Question: I'm trying to understand how does systems work and how to program efficient programs for systems with . I know this is very hard topic but i'm very interested in fastest solutions possible.
First of all, i'm trying to understand how does threading work. It's obvious, that in most cases multithreading can increase the performance dramatically. According to <URL> page, this is how multithreading work:

But why is switching between threads is faster than just running threads one by one ? How can threading work on system with only one CPU ?
Next, what is the ? I assume that the point is to split threads between cores and split tasks between them ? But how can i split 8 threads on 4 CPU's system equally ?
Do i have to use <URL> to split between CPU's ? Can i create 4 threads using on system with 4 CPU's to run each thread on each CPU ?
How <URL> helps and is it helps at all ? How can we use programming for multi-core systems ?
Why is this so hard for big old projects, like MySQL for example, to fully use advantages of many-CPU systems ?
I'm interested in theory of this problem and also in practical solutions/examples/projects/books/articles for systems (using C).
I know this is increasingly important topic and I hopes I'm not only one interested.
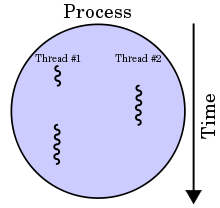
Answer: The difference between switching N threads and running N threads one by one is what happens when a thread, temporarily, can make no further forward progress. If you switch N threads and one of those threads temporarily can't make forward progress, say it's waiting for data to be read from the disk, another thread can make forward progress. If you ran them completely sequentially, then the CPU would be wasted while a thread was waiting for disk I/O to complete.
Hyper-threading helps by allowing you to make fuller use of CPU core execution resources. For example, if a thread isn't doing any floating point math, the floating point units of that core are wasted. With hyper-threading, another thread can use those execution units.
On a typical modern core, operations take many clock cycles and a number of operations are in progress at a time. This means a core typically has many extra execution resources that it can't use at any particular instant. Hyper-threading allows a higher percentage of those execution resources (barrel shifters, adders, logic units, branch units, and so on) to be used. Typically, hyper-threading may improve performance by 10% to 15%. The benefit isn't greater because the threads also steal execution resources from each other, pollute each others use of cache, and so on.
The CPU cache is used automatically and you generally don't have to do anything special to use it. Perhaps the most common exception is dealing with false sharing or cache ping-ponging.